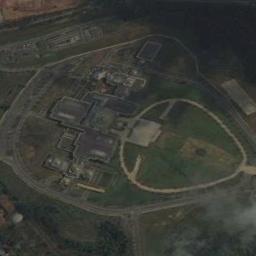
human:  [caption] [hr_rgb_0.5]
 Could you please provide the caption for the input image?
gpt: The central part of the palace is a circular building .

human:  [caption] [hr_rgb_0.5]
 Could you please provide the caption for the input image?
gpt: The palace is on the grass .

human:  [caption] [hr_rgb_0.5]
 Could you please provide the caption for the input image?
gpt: There are some trees near the palace .

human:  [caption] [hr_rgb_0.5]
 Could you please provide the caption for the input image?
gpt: The palace has some palaces and a park .

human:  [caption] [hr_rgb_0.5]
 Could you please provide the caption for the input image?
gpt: There are green lawns around the palace .